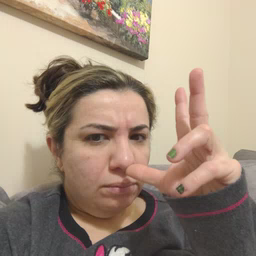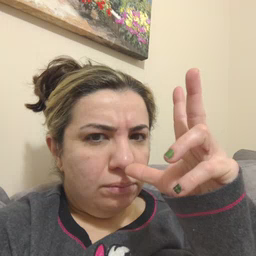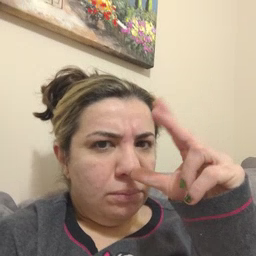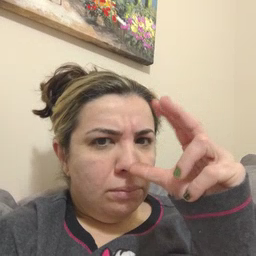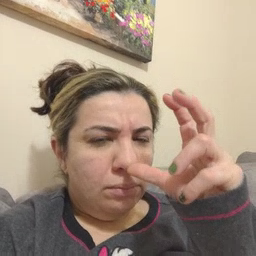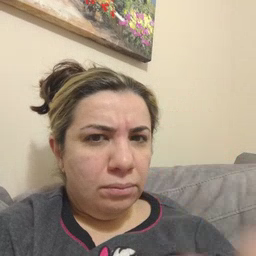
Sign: bug